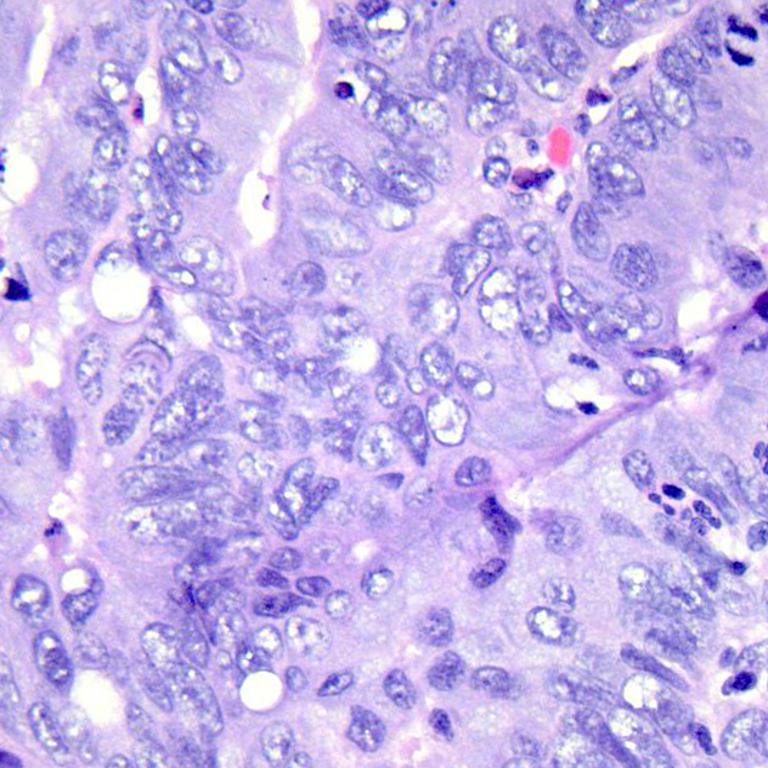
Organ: colon
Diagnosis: adenocarcinomas